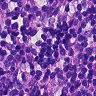
Metastatic tissue present: no